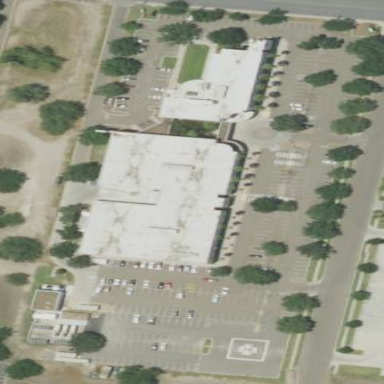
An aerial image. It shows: Healthcare facility identified as hospital.